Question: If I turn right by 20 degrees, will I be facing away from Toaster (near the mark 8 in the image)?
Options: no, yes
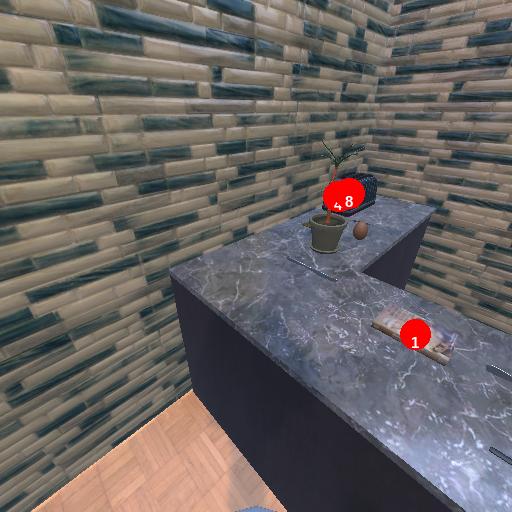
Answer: no